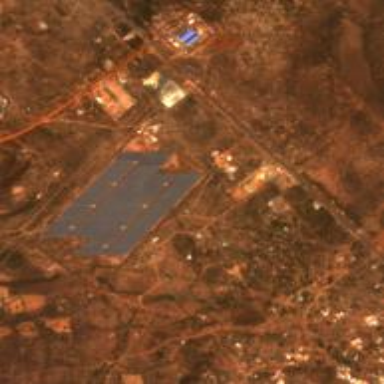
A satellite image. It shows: Solar power plant enclosed by fence. The plant generates electricity using photovoltaic technology.